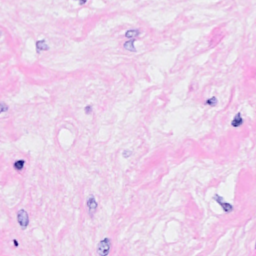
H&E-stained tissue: Breast